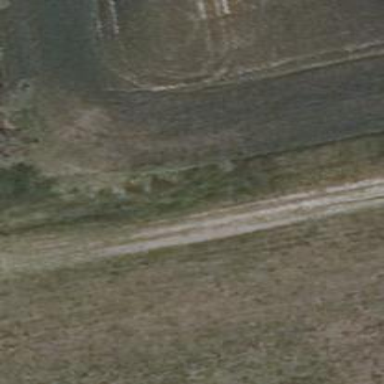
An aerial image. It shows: Track with ground surface. The track type is grade 5.